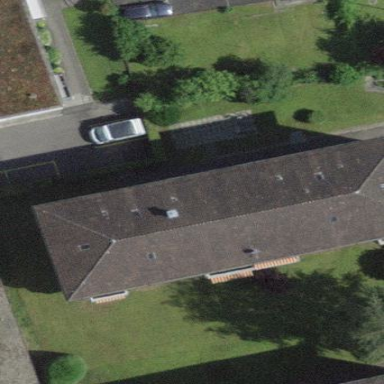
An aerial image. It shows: Apartment building with hipped roof.